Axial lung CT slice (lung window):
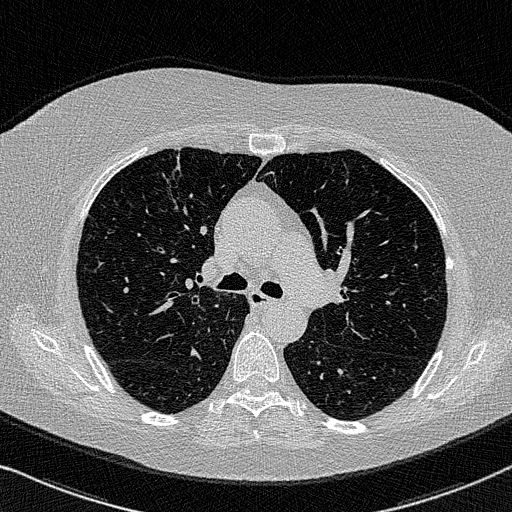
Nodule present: no